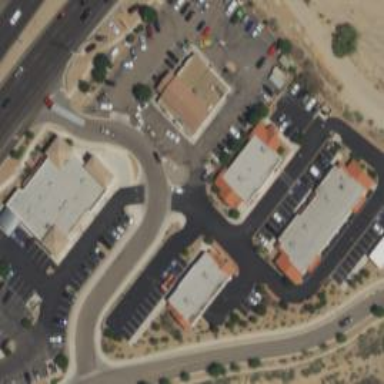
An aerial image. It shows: Commercial area.